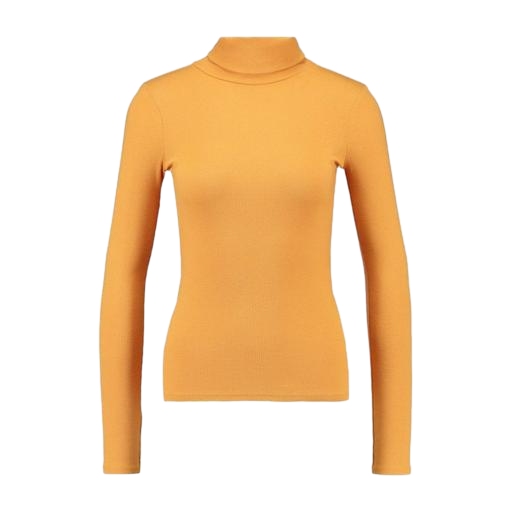
multicolor vero moda rust high neck blouse, yellow skinny-fit stretch polo shirt, high-neck top, white background